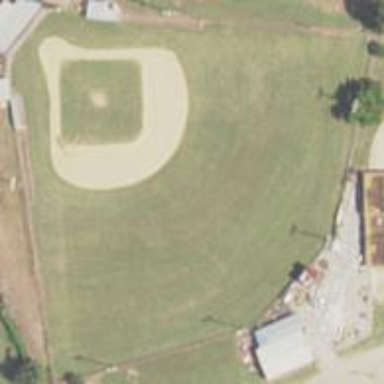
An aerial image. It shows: Baseball pitch for leisure land activities.